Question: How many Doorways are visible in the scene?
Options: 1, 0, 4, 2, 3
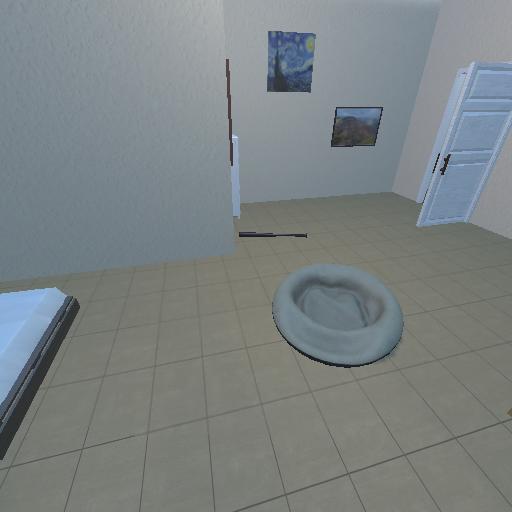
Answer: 1